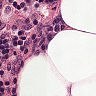
Metastatic tissue present: no